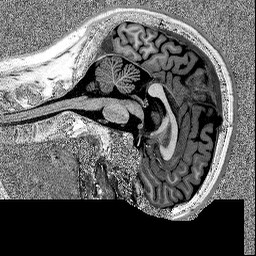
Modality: MP2RAGE
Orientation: sagittal
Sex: male